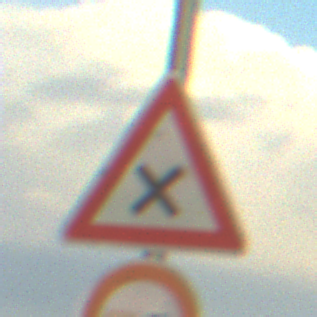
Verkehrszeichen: KreuzungOderEinmuendung
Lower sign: Ueberholverbot
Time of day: SunriseSunset
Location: Outdoor (Nature)
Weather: PartlyCloudy
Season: NotSpecified
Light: Natural